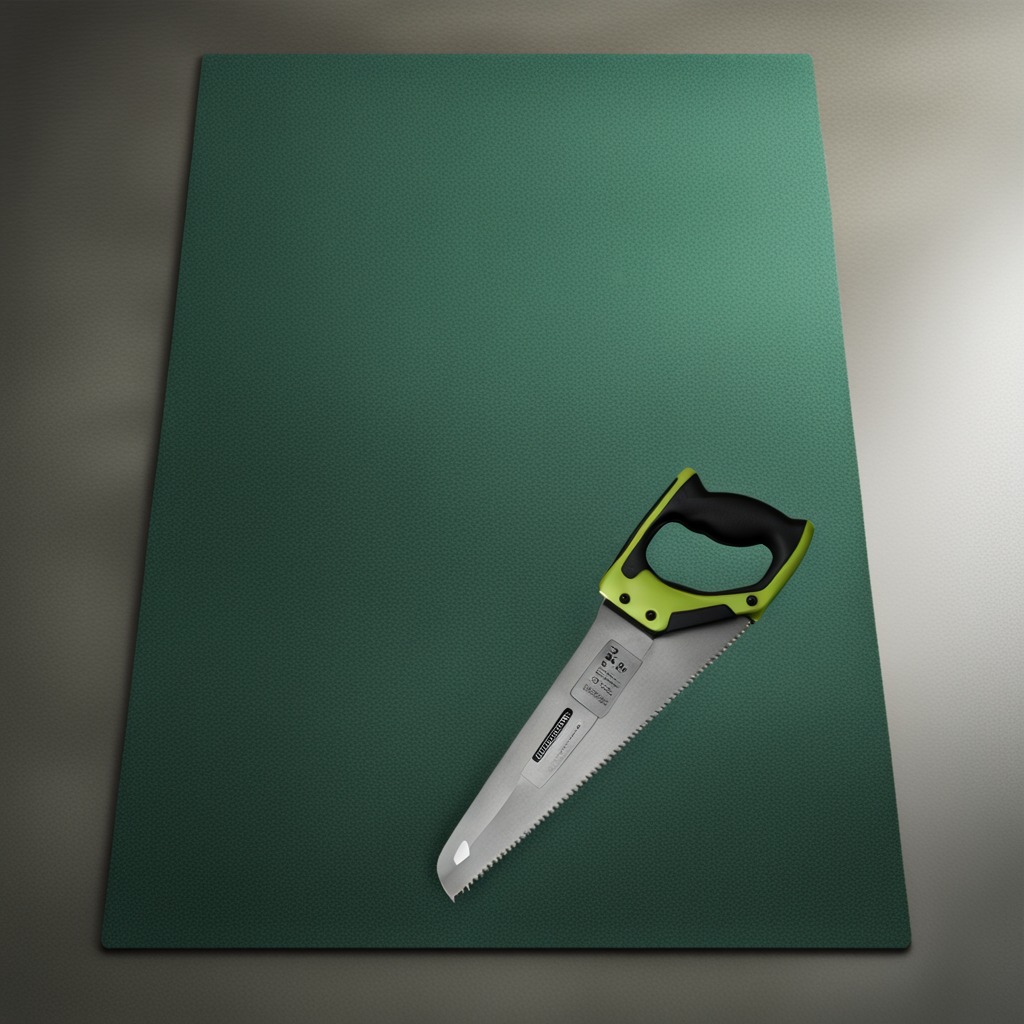
A metal saw is lying on a clean granite tabletop.